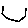
Label: hexagon